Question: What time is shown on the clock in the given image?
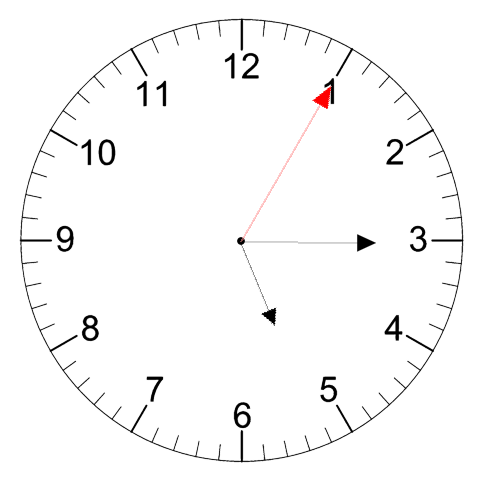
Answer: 05:15:05